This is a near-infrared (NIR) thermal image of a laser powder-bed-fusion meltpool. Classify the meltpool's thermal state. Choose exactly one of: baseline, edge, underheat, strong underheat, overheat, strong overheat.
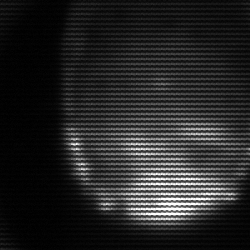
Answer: edge